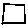
Label: square